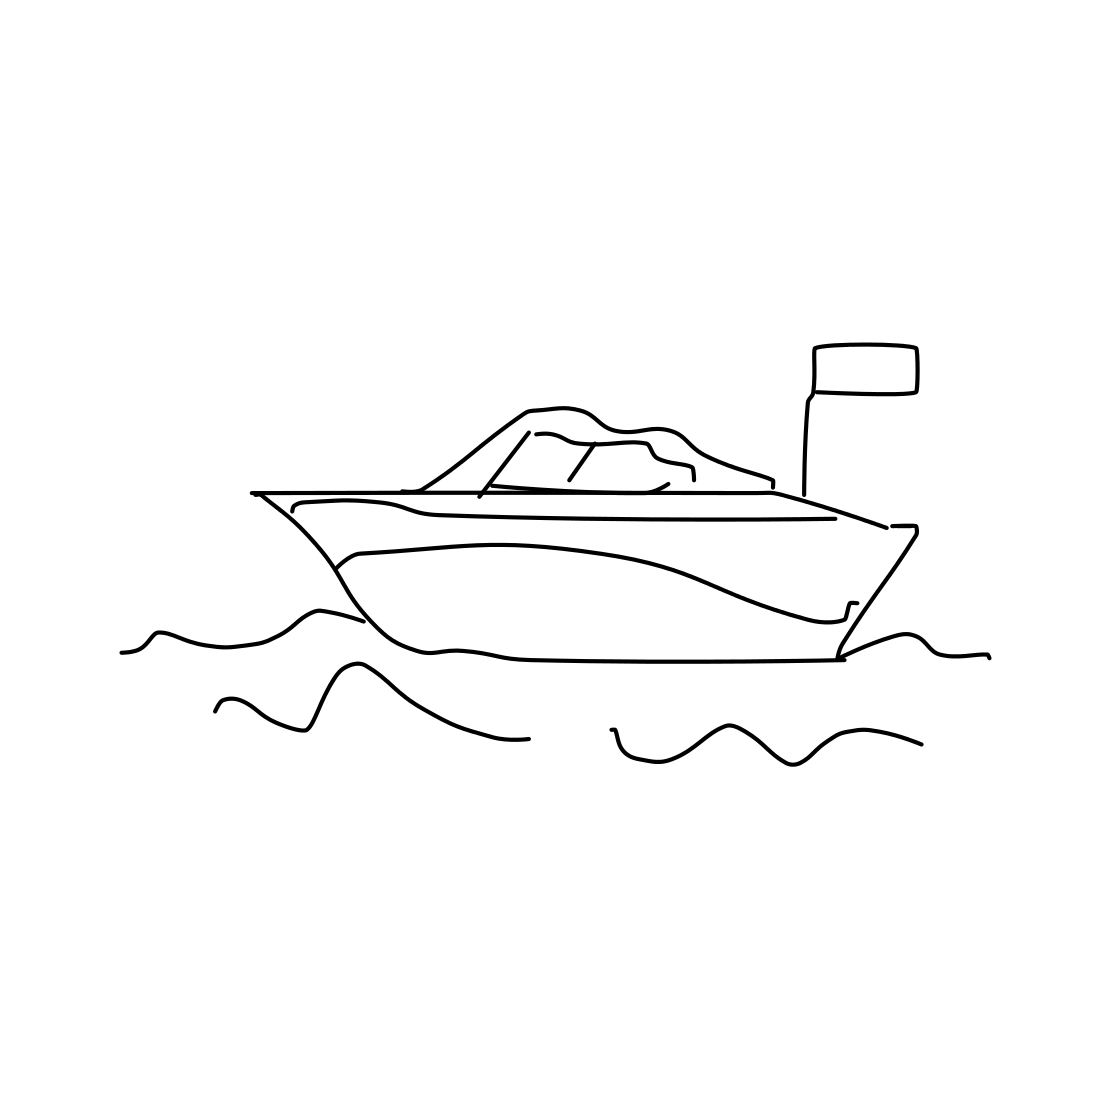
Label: speed-boat